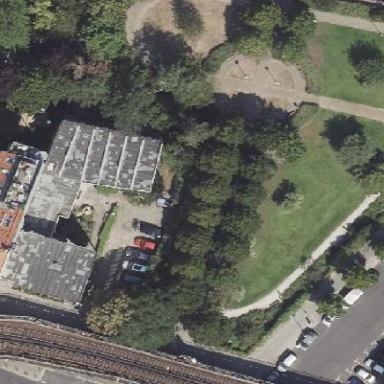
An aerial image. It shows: Dormitory building.